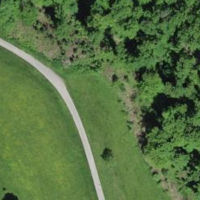
EUNIS habitat code: 41
Species observed at this site:
Carpinus betulus